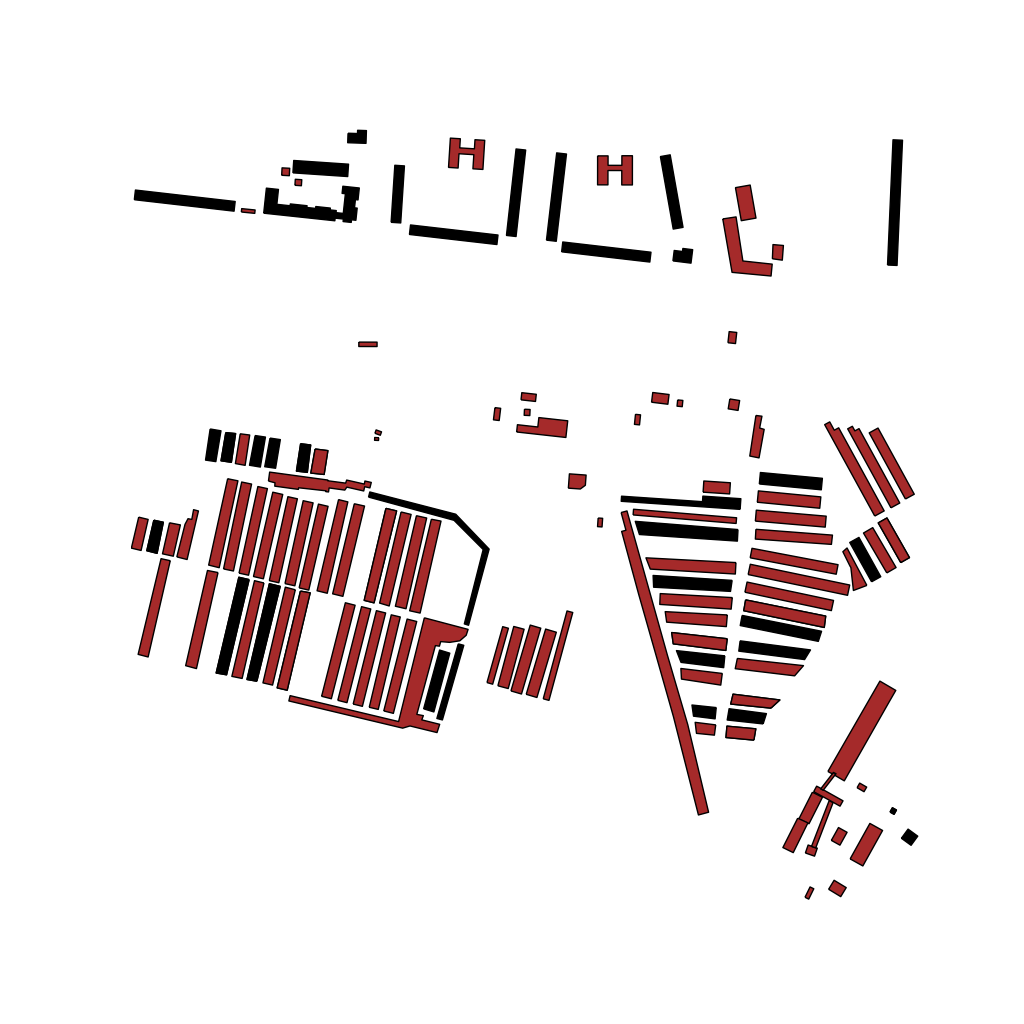
Tags: overhead vector_map, industrial, recreation, residential, special, modern, soviet, high_rise, individual_rise, low_rise, density_3, Building, Facility, 1.0 km²